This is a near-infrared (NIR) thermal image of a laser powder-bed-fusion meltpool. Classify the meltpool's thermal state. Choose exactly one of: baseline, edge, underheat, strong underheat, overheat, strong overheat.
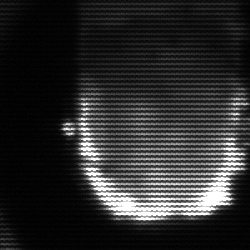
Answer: baseline